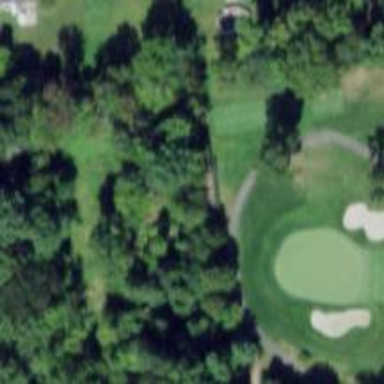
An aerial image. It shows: Service road used as golf cart path.